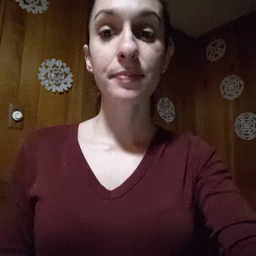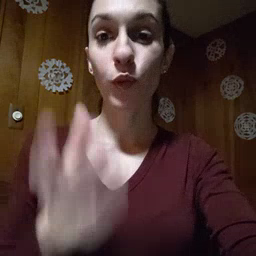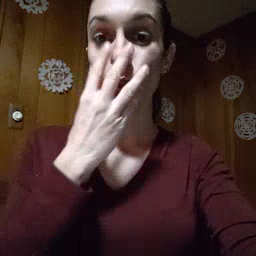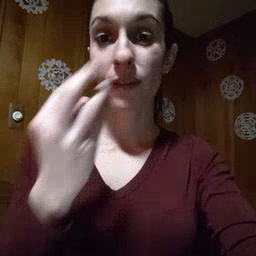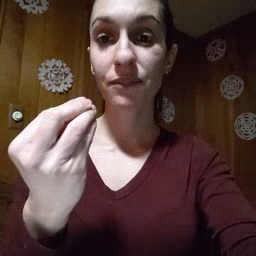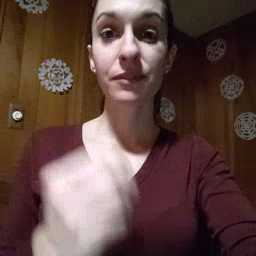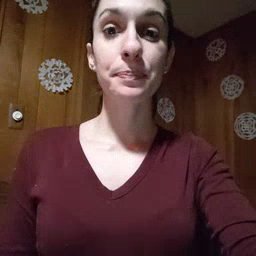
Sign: wolf